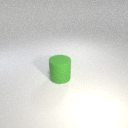
large green rubber cylinder